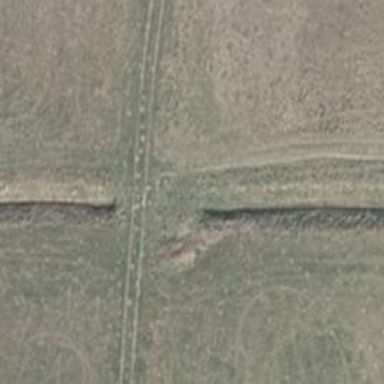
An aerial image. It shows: Track crossing bridge with ground surface. The tracktype is grade5.